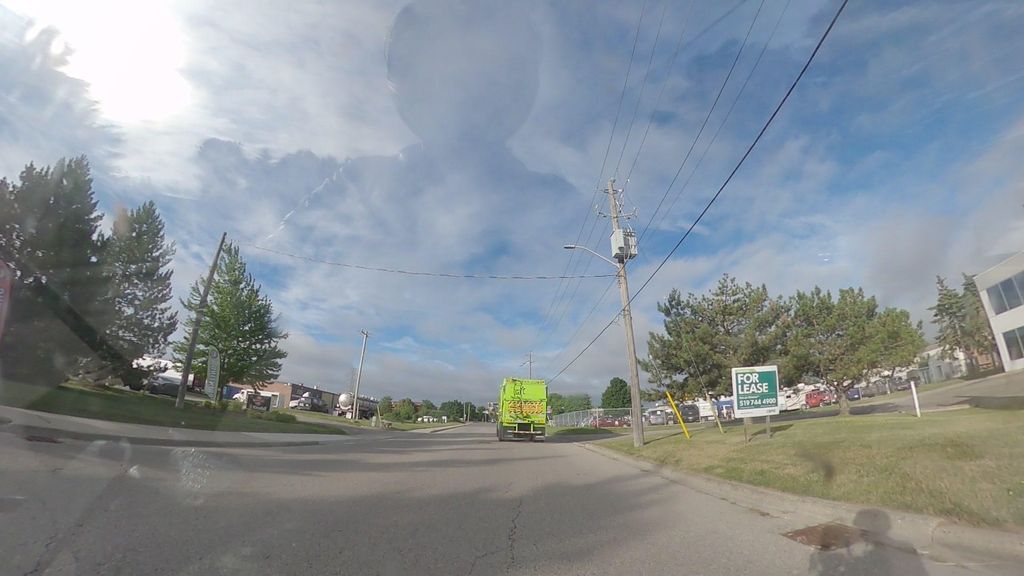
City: kitchener-waterloo